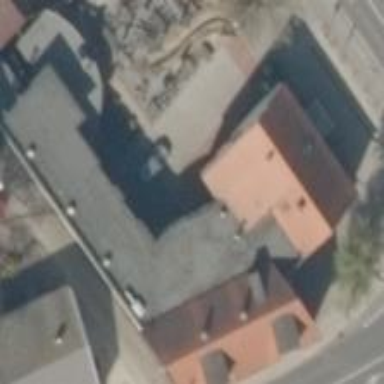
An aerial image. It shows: Restaurant building.